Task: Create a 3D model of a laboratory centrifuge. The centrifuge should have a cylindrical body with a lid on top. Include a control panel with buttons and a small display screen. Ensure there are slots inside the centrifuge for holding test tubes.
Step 299:
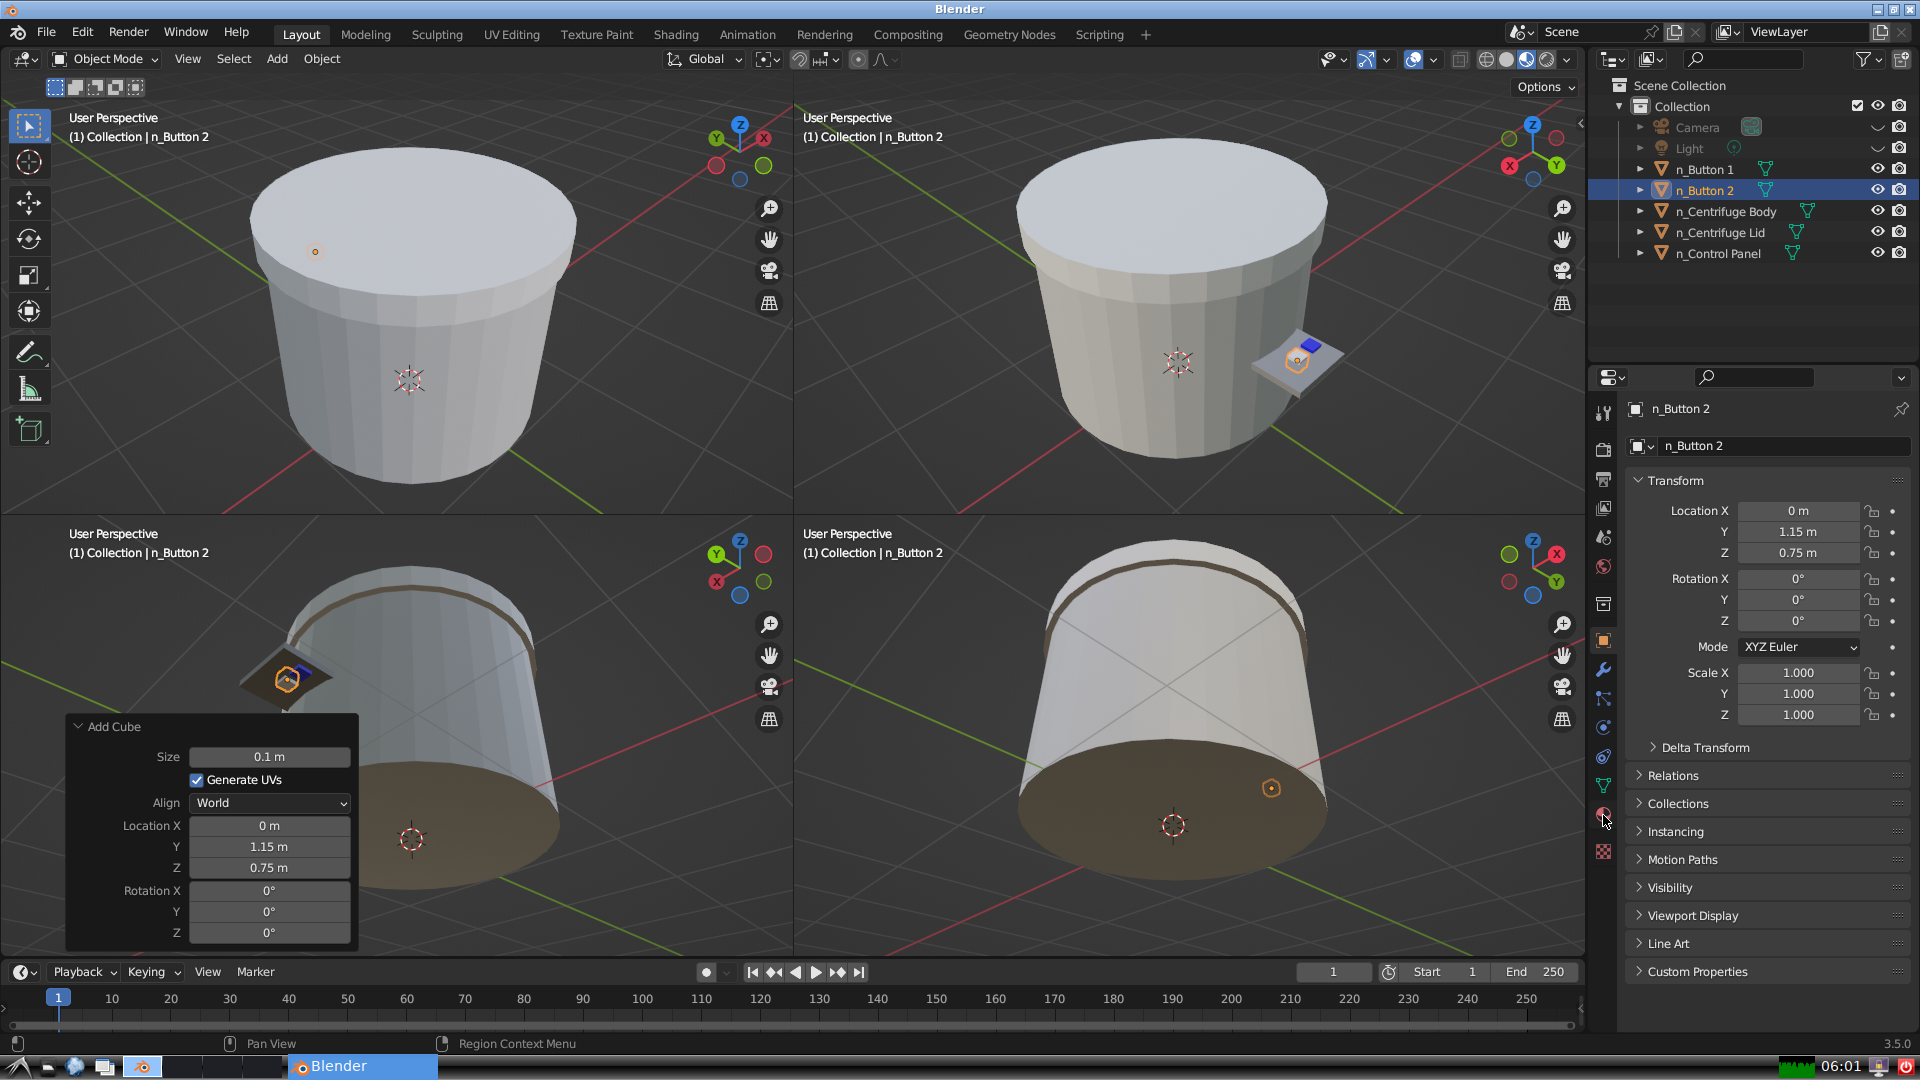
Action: click: no